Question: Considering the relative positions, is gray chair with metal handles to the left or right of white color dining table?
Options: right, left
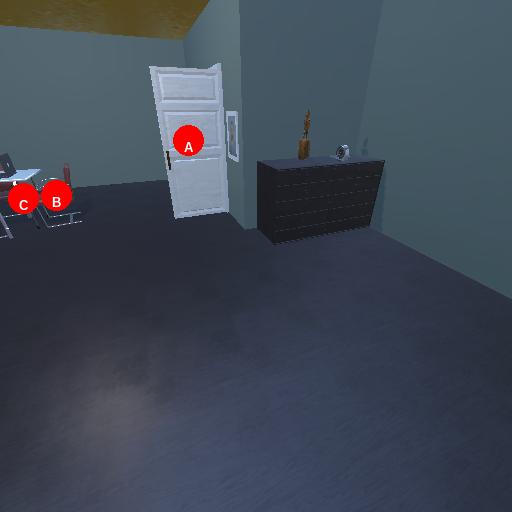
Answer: right